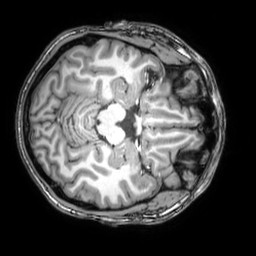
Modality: T1w
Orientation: axial
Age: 24
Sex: male